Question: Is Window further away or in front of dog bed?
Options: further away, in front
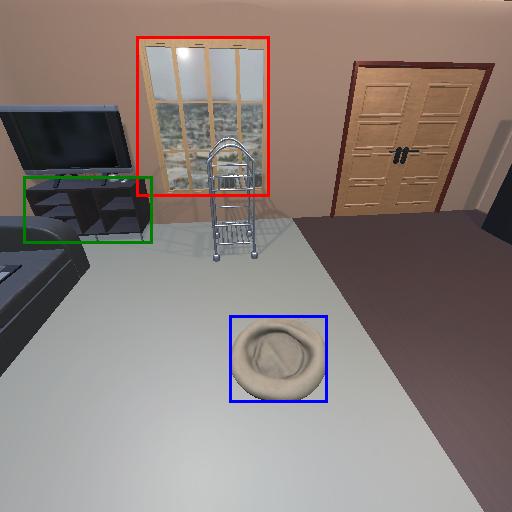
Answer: further away